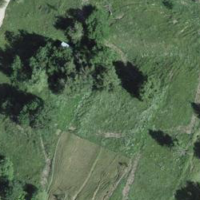
EUNIS habitat code: 24
Species observed at this site:
Clinopodium vulgare